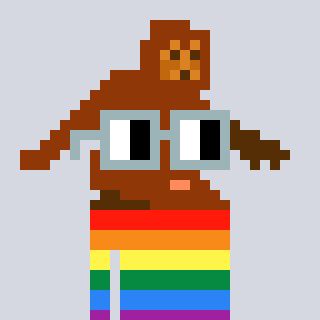
a pixel art character with square dark gray glasses, a bigfoot-shaped head and a blue-colored body on a cool background